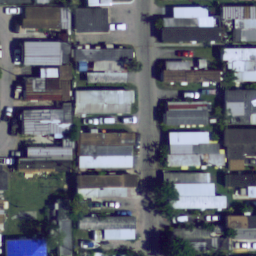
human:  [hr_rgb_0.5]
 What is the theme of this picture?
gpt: mobile home park

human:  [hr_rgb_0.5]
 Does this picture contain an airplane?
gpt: no

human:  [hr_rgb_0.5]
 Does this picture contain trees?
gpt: yes

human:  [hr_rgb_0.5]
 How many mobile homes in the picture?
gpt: twenty-three

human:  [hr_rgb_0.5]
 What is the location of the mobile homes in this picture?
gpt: left and right